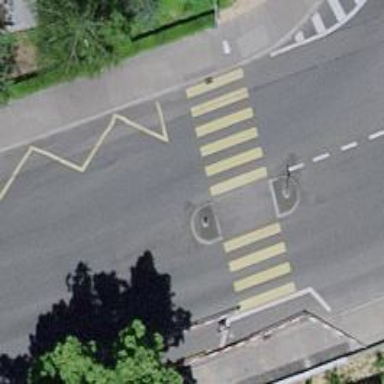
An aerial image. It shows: Uncontrolled crossing with pedestrian island.